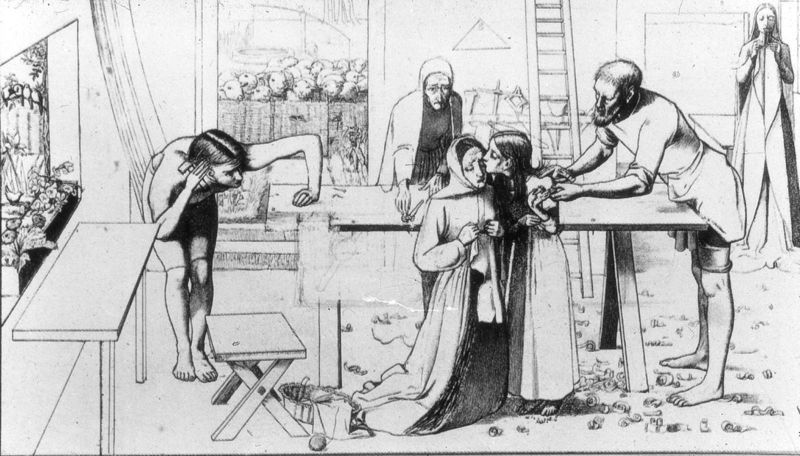
Titel: Christus im Hause seiner Eltern
Künstler: John Everett Millais
Institution: London, Tate Gallery
Schlagwörter: mann, dreieck, frauen, menschen, mädchen, fenster, frau, holz, männer, skizze, tisch, zeichnung, haus, zaun, alte, tod, trauer, gewand, eltern, familie, kind, mutter, tochter, traurig, arbeit, bauern, füße, kuss, küssen, wohnzimmer, hocker, schemel, leiter, stricken, junge, knie, schaf, bücken, knabe, sprossen, abschied, barfuß, knien, flöte, verzweiflung, handwerk, hobel, schreiner, späne, tischler, werkstatt, werkzeug, christus, jesus, zimmermann, hilfe, kopftücher, präraffaeliten, armut, schafe, hirte, panflöte, schnitzer, schreinerei, werkbank, holzsäne, schafheerde